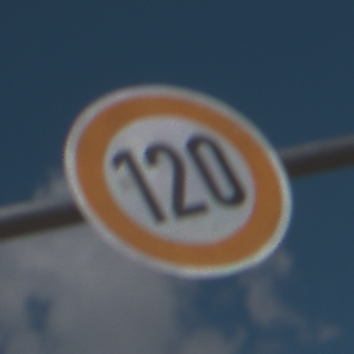
Verkehrszeichen: Geschwindigkeit120
Umgebung: Outdoor, Nature
Tageszeit: Midday
Wetter: PartlyCloudy
Licht: Natural
Jahreszeit: NotSpecified
Kontrast: HighContrast